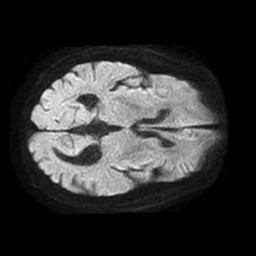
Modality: TRACE
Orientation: axial
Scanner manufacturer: philips
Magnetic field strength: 1.5 T
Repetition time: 3.269 s
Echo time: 0.06922 s